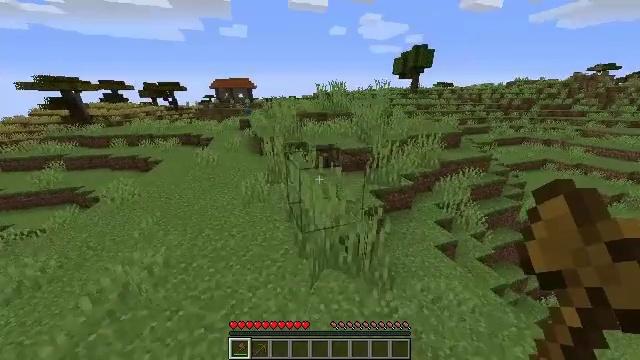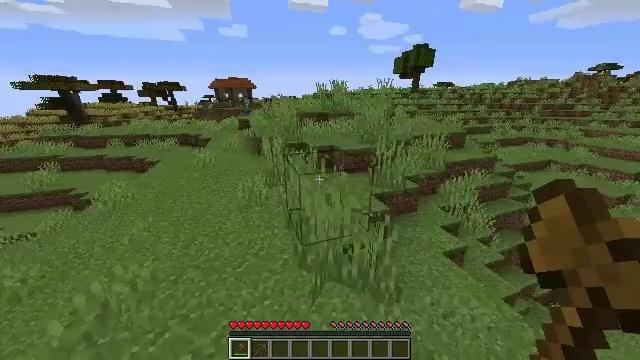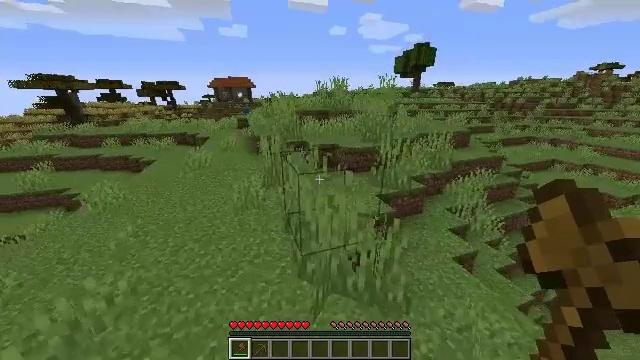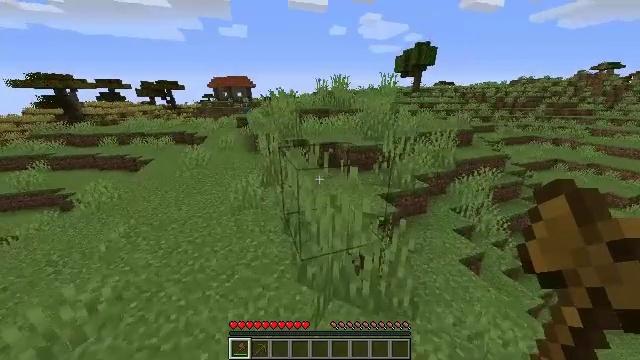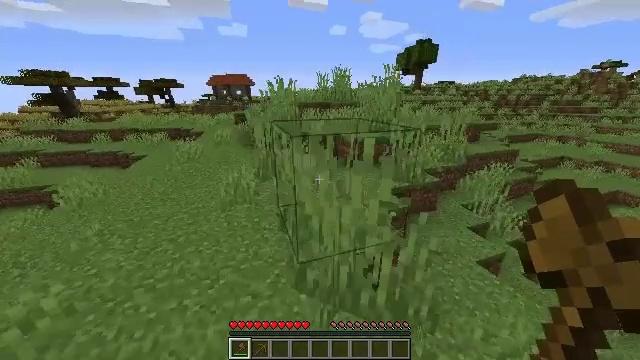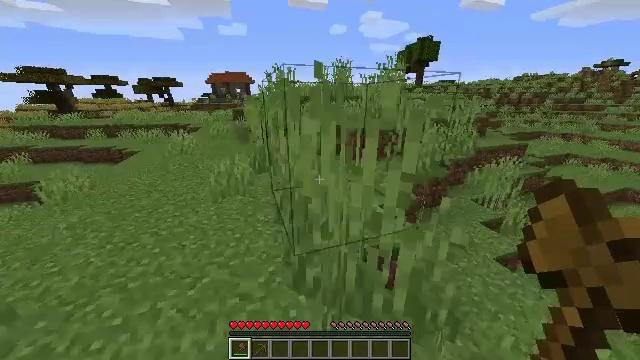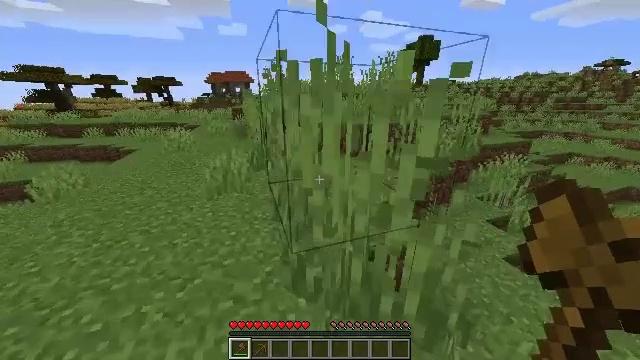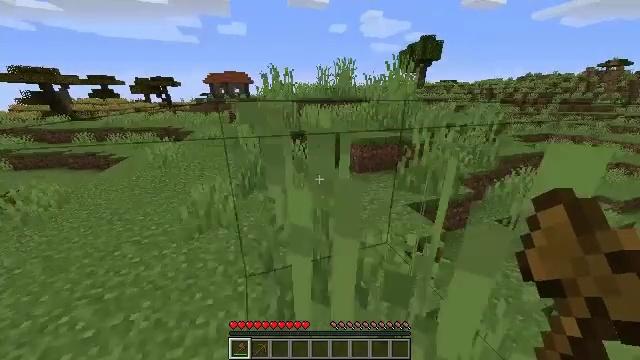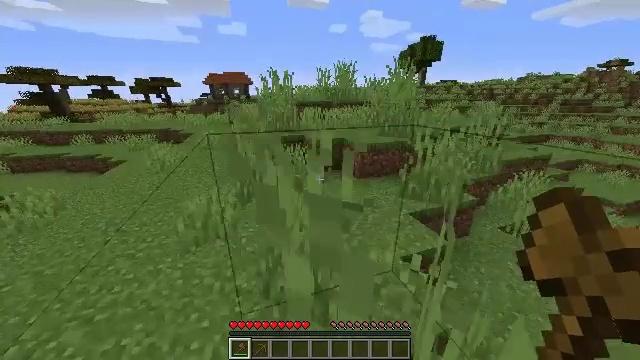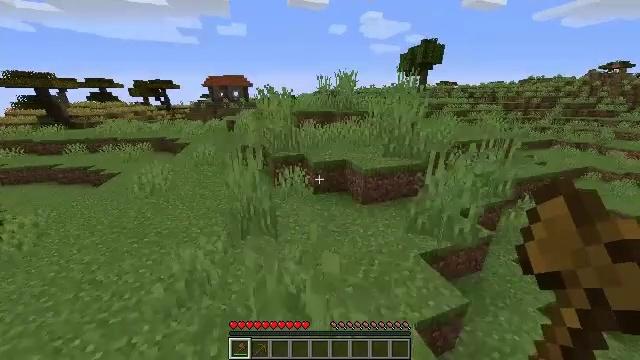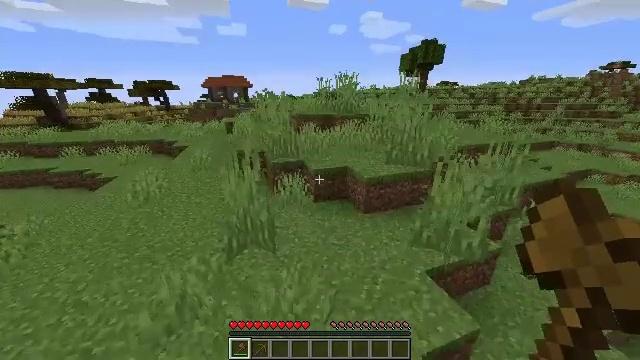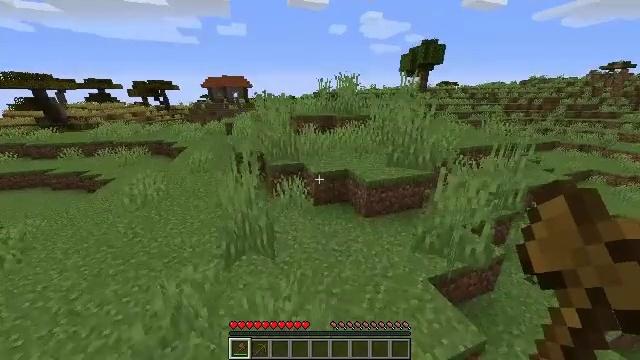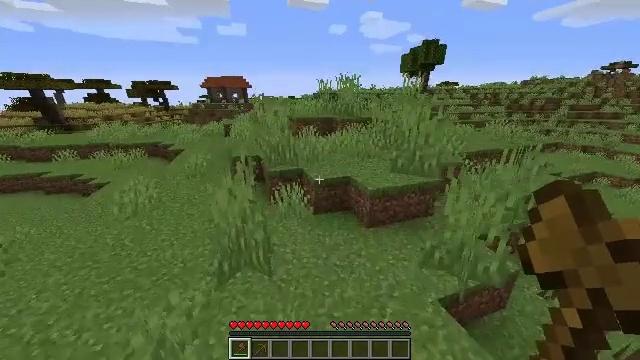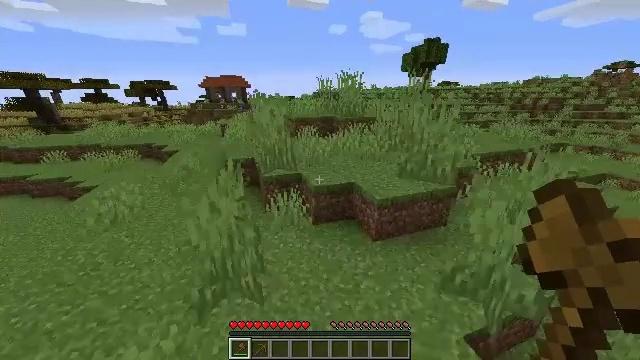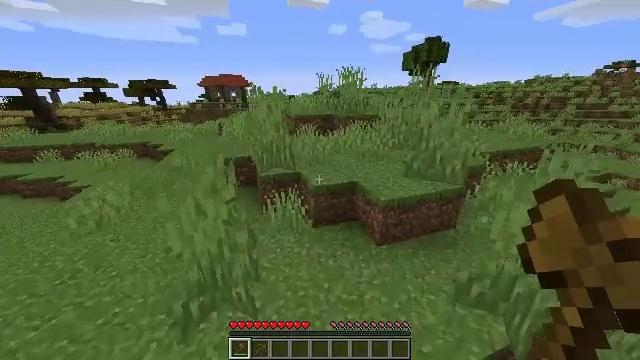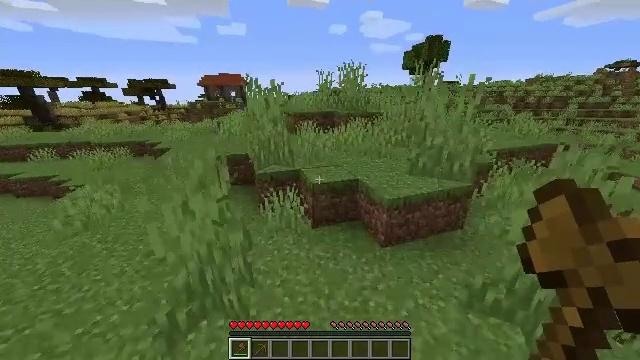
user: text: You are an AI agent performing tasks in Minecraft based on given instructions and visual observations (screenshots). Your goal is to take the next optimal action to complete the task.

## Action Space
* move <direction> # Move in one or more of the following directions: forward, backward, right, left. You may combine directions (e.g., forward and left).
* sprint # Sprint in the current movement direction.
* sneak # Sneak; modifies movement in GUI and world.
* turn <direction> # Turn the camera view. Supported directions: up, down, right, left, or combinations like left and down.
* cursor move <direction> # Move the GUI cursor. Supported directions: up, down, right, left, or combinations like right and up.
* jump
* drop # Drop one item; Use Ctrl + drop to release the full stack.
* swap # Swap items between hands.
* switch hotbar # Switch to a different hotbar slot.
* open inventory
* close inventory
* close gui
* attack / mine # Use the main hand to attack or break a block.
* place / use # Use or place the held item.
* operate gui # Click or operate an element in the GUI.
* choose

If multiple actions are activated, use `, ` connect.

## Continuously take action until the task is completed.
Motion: motion action
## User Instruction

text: Attack the orange bed to pick it up.
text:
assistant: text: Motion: move forward, sprint, jump
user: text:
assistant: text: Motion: move forward, sprint, jump
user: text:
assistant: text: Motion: move forward, sprint, jump
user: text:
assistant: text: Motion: move forward, sprint, jump
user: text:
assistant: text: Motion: move forward, sprint, jump
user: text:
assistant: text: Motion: move forward, sprint, jump
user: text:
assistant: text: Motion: move forward, sprint, jump
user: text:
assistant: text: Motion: move forward, sprint, jump
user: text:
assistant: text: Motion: move forward, sprint, jump
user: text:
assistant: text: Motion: move forward, sprint, jump
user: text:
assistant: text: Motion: move forward, sprint, jump
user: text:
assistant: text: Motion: move forward, sprint, jump
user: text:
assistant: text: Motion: move forward, sprint, jump
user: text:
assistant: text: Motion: move forward, sprint, jump
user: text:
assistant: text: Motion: move forward, sprint, jump
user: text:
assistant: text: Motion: move forward, sprint, jump
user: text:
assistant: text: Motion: move forward, sprint
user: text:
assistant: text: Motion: move forward, sprint
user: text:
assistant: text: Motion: move forward, sprint
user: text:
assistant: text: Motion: move forward, sprint
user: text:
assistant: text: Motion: move forward, sprint, jump
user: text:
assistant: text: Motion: move forward, sprint, jump
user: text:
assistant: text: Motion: move forward, sprint, jump
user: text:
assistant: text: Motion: move forward, sprint, jump
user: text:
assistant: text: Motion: move forward, sprint, jump
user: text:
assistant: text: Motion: move forward, sprint, jump
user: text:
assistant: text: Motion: move forward, sprint, jump
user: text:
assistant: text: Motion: move forward, sprint
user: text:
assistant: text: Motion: move forward, sprint
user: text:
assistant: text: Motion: move forward, sprint